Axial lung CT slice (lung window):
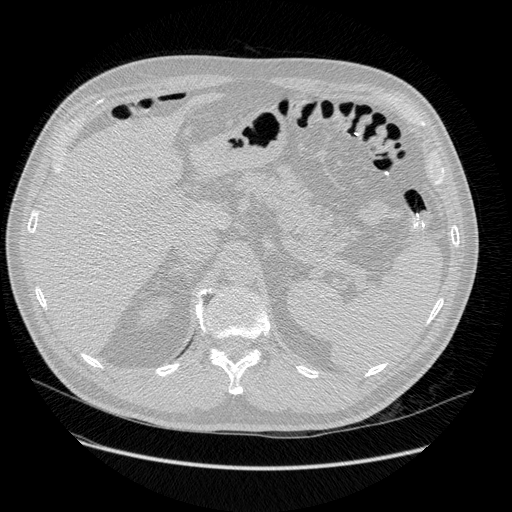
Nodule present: no